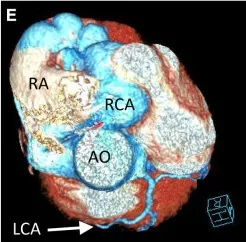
Three-dimensional reconstruction of the cardiac CTA indicated that the enlarged right coronary artery was tortuous.
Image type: radiology (ct)